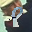
Label: 8